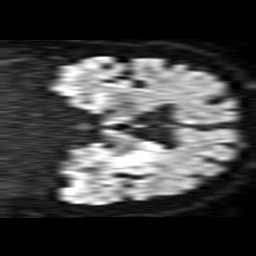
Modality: TRACE
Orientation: coronal
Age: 72
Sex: male
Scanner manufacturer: philips
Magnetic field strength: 1.5 T
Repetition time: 3.501 s
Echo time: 0.09255 s